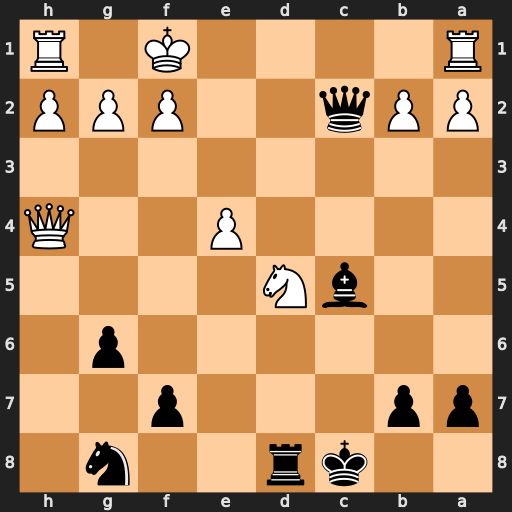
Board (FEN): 2kr2n1/pp3p2/6p1/2bN4/4P2Q/8/PPq2PPP/R4K1R
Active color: b
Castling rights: -
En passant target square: -
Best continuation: Qc4+ Kg1 Rxd5 Qh3+ Rd7